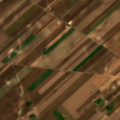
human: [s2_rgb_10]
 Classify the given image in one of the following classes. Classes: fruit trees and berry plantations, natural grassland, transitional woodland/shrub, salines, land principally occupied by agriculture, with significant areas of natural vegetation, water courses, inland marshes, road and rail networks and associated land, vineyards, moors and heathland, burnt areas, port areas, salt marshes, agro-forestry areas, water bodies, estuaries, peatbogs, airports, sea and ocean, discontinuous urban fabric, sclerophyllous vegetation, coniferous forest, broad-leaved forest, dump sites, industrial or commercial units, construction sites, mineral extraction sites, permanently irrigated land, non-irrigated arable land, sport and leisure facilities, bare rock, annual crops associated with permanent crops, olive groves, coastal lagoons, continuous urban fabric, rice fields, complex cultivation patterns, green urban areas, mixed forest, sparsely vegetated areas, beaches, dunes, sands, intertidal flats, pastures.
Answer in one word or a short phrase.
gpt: non-irrigated arable land